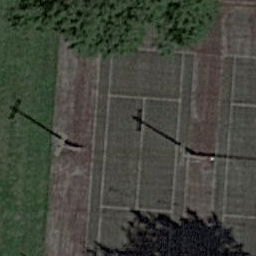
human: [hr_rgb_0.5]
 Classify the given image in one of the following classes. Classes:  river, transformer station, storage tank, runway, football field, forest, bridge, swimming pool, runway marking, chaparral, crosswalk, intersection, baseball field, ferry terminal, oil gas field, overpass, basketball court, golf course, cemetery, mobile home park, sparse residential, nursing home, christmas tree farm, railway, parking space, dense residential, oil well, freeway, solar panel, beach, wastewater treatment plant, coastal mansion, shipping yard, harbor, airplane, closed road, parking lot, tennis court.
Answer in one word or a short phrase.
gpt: tennis court